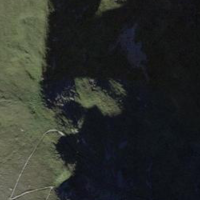
EUNIS habitat code: 26
Species observed at this site:
Hedysarum hedysaroides